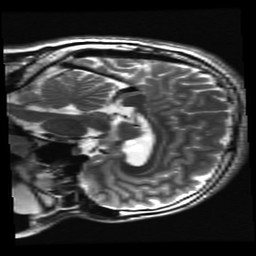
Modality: T2w
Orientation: sagittal
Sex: male
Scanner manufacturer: ge
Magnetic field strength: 3 T
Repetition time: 5 s
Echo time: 0.101 s